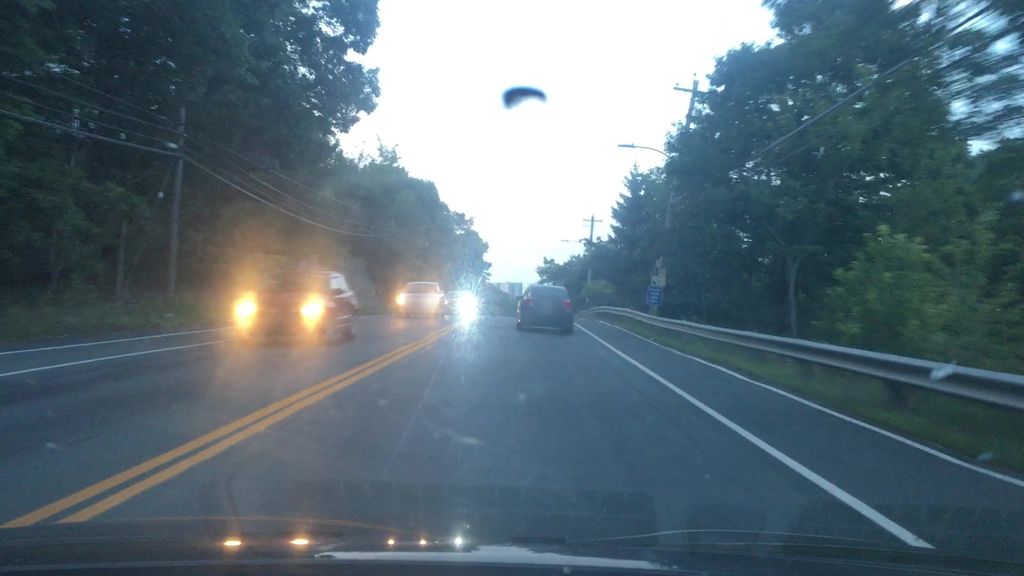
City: halifax